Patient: sex M, age 71
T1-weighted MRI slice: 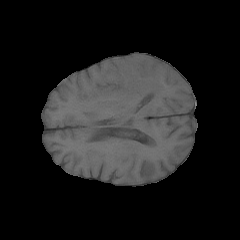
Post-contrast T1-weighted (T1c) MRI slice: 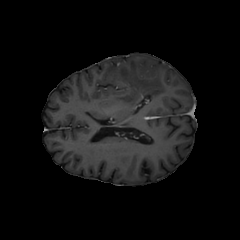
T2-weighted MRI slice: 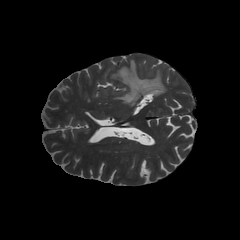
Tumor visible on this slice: yes
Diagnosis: Glioblastoma, IDH-wildtype
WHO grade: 4